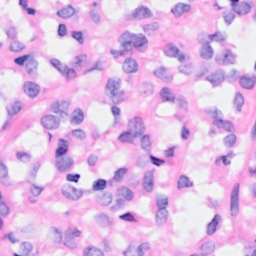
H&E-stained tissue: Breast